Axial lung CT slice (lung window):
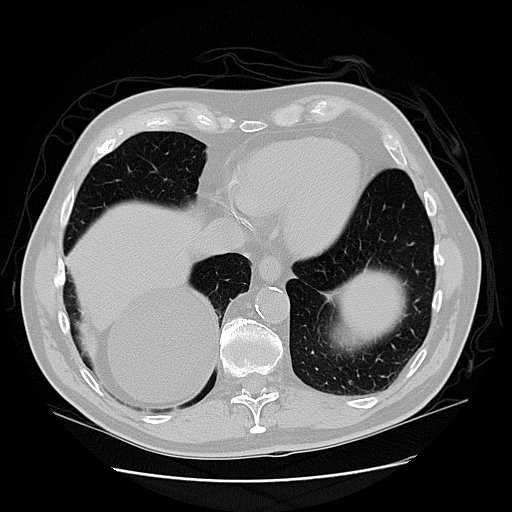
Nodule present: no